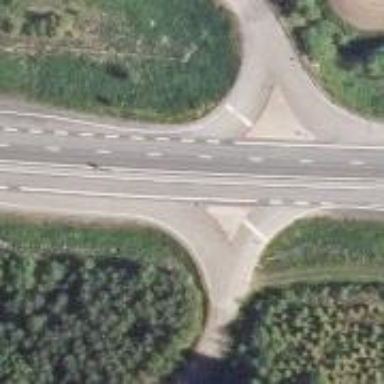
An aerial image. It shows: Trunk link road with asphalt surface.